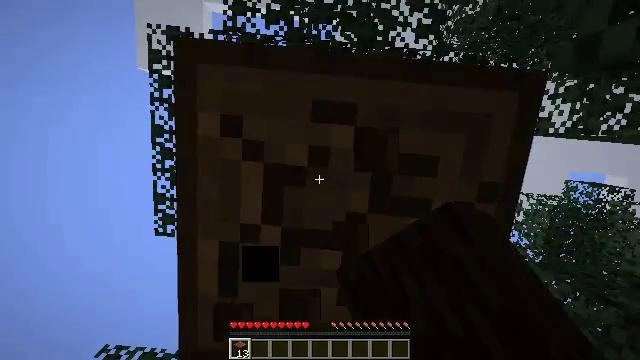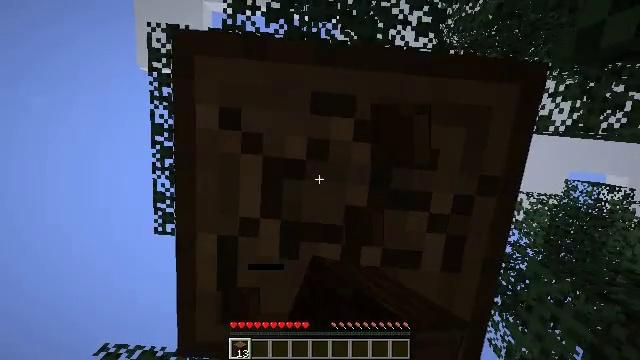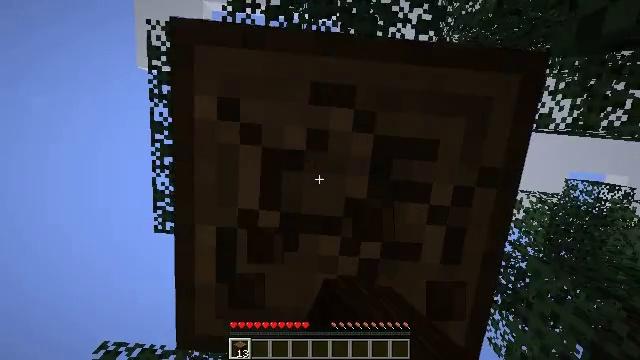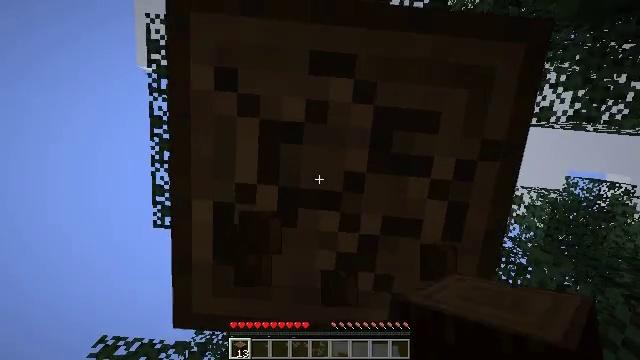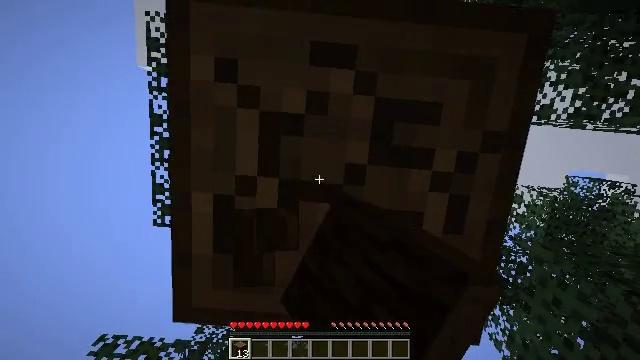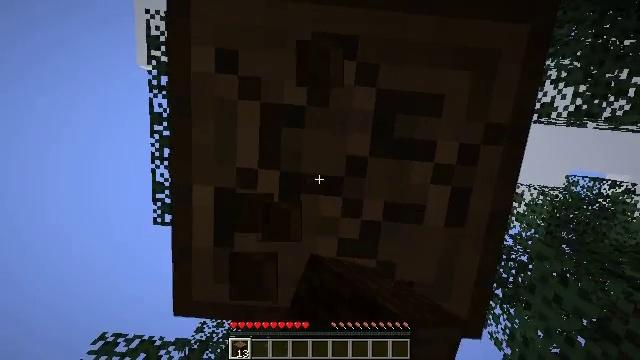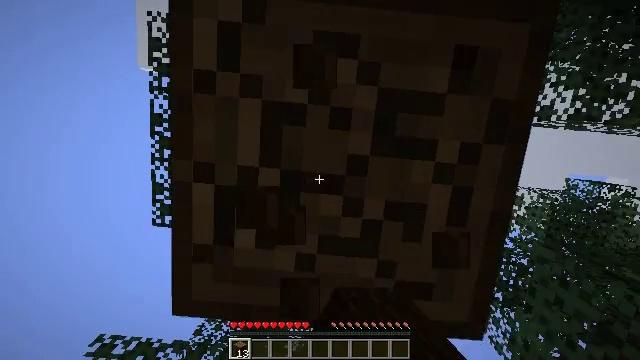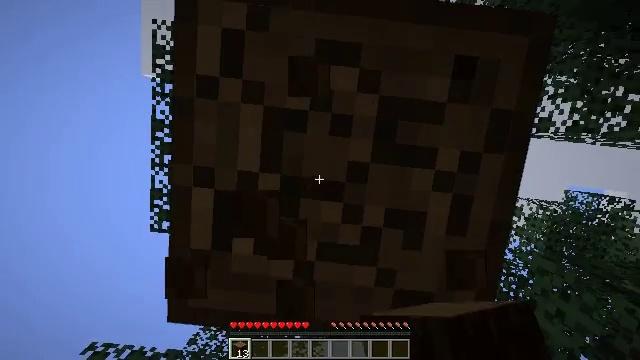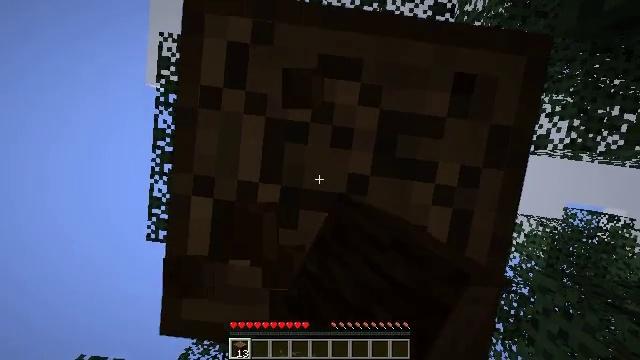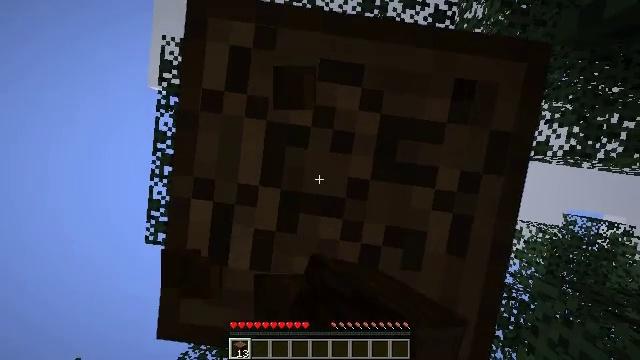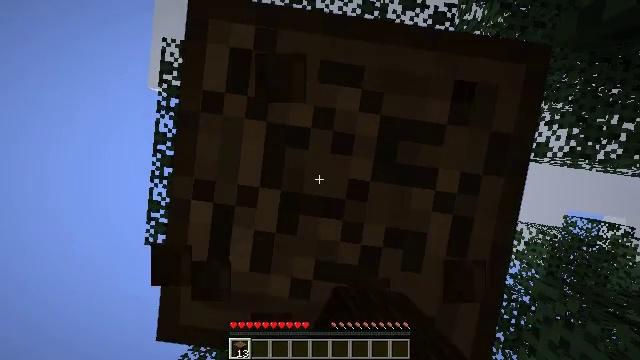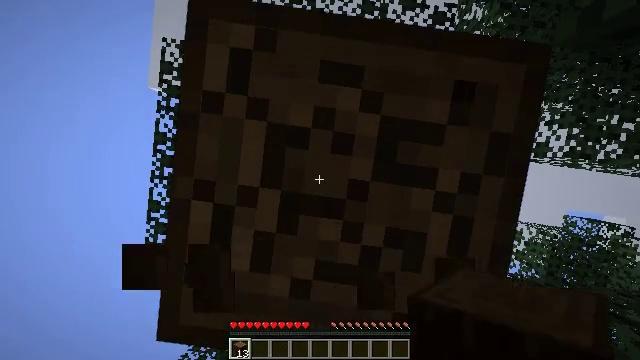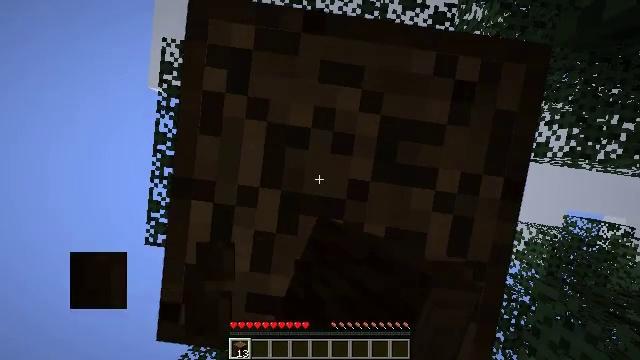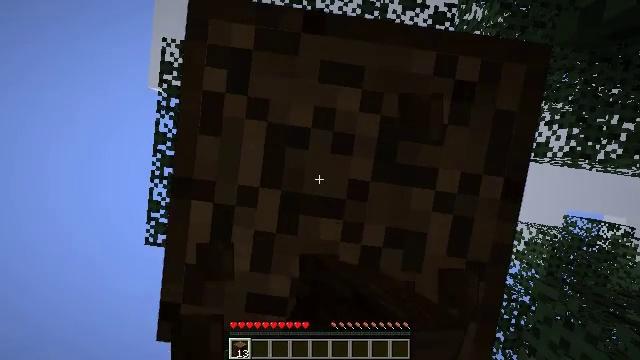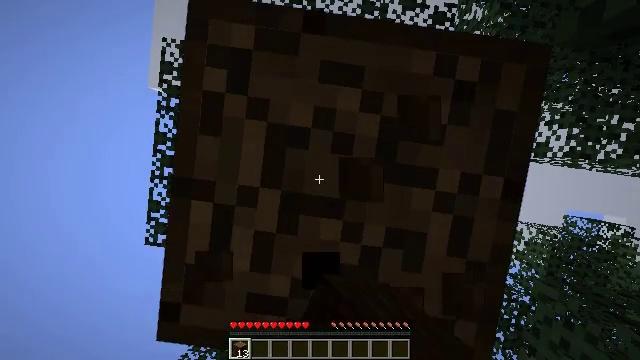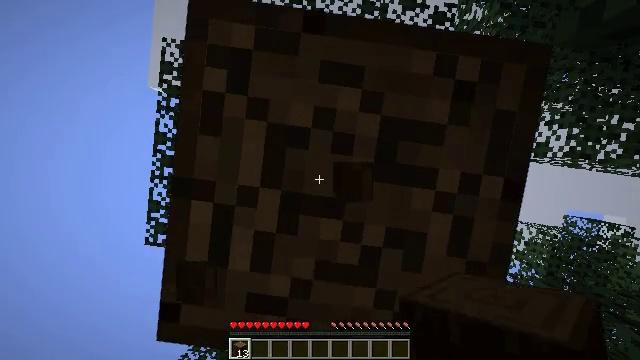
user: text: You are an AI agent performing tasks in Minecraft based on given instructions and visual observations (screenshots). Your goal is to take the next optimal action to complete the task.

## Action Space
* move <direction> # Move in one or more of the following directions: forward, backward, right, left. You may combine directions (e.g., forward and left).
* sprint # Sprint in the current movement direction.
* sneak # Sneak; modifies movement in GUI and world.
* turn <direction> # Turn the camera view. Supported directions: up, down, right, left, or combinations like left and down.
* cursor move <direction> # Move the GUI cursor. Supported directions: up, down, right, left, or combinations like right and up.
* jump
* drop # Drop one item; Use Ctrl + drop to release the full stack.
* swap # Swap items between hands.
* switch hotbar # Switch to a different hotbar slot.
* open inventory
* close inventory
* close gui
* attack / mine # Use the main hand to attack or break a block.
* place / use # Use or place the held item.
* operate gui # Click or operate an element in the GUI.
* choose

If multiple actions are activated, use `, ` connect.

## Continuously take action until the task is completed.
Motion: motion action
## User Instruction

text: Chop down the spruce log.
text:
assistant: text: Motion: move forward, sneak, attack / mine
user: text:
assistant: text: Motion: move forward, sneak, attack / mine
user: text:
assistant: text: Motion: move forward, sneak, attack / mine
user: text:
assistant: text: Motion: sneak, attack / mine
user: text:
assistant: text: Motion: sneak, attack / mine
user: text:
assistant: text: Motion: sneak, attack / mine
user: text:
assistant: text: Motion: sneak, turn up, attack / mine
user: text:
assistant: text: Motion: sneak, turn right and up, attack / mine
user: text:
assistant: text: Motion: sneak, attack / mine
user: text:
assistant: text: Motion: sneak, attack / mine
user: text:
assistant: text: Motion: sneak, attack / mine
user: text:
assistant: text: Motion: sneak, attack / mine
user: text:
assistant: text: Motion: sneak, attack / mine
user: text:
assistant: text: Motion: sneak, attack / mine
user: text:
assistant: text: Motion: sneak, attack / mine
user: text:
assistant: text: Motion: sneak, attack / mine
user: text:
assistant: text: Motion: sneak, attack / mine
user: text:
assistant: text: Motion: sneak, attack / mine
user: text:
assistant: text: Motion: sneak, attack / mine
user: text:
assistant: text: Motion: sneak, attack / mine
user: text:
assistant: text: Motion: sneak, attack / mine
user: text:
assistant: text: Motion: sneak, attack / mine
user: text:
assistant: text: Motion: sneak, attack / mine
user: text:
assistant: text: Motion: sneak, attack / mine
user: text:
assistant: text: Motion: sneak, attack / mine
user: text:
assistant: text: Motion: sneak, attack / mine
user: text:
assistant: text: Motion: sneak, attack / mine
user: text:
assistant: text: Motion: sneak, attack / mine
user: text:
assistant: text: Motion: sneak, attack / mine
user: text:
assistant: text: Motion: sneak, attack / mine